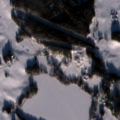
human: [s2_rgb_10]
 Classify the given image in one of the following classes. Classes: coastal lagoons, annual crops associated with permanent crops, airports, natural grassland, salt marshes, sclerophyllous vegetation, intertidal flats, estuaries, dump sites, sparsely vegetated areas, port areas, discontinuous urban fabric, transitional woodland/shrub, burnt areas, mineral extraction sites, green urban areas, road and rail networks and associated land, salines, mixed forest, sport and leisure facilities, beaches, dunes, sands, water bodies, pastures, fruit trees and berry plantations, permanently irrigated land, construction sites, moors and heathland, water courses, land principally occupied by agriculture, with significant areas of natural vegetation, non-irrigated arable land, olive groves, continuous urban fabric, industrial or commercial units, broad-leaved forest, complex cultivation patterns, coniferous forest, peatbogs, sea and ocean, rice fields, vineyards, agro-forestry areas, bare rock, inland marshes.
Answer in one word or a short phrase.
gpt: non-irrigated arable land, land principally occupied by agriculture, with significant areas of natural vegetation, coniferous forest, mixed forest, water bodies